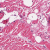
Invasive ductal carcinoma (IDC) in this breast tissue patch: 0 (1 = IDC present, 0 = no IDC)